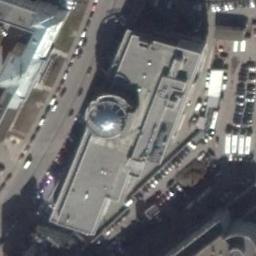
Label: church